Interaction volume radius: 5 \u00c5
Interaction volume height: 10 \u00c5
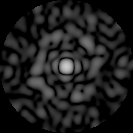
Disorder parameter: 0.8536